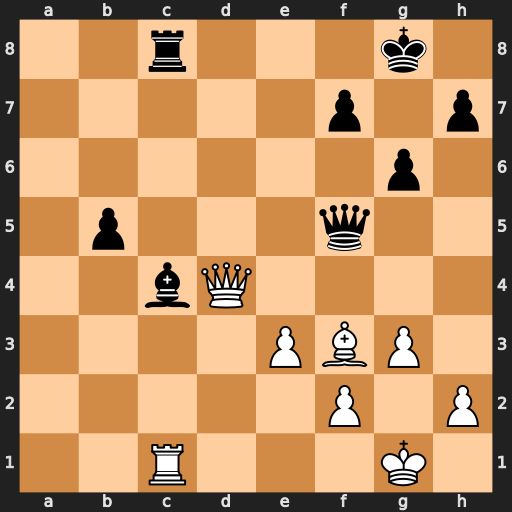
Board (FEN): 2r3k1/5p1p/6p1/1p3q2/2bQ4/4PBP1/5P1P/2R3K1
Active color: w
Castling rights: -
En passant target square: -
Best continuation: Bg4 Qc5 Bxc8